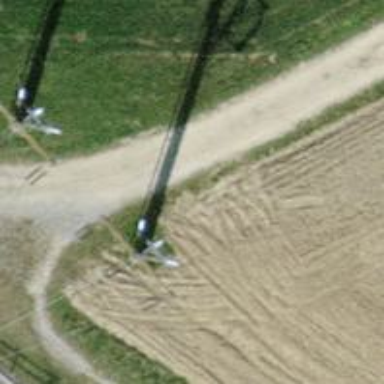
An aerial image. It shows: Power line with three cables.